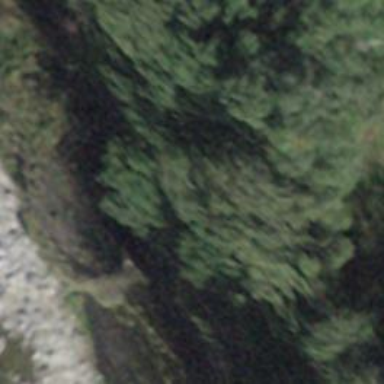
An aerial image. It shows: Natural cliff.